Question:
In the photo above the UI details a design with a 7-day collection view (a "week view") that auto-increments each cell to the next day when the day passes, this is because the 7 cells are static. Each day has a list of tasks associated with it, as seen above, each day the user must try and complete all the assigned tasks by their personal trainer.
I have listed a couple of design questions below on how to go about building an app like this:
How would I design the 7 collection cells to auto-update as a new day passes?
How can I have each day hold their own unique list of tasks?
I'll provide some data model code below and my ideas alongside the code.
Here is a struct for my tasks, I chose a struct because each day's tasks could be different, but if they happen to be similar or the same then copying the struct and modifying it from there would be more optimal I think. The tasks would be created by a personal trainer in another screen but I think this model is good enough. What do you guys think?
'''
struct Task {
var taskIcon: UIImage!
var taskName: String!
var taskDesc: String!
}
// Put the Task model in array to use in each day?
var tasks = [Task]()
'''
For the "week view" how would I go about assigning a unique list of tasks for each day? When the personal trainer creates the task for the day, how does the collection view index hold a unique array of tasks? I'm not sure if this would be the most optimal way of doing this
I'm not necessarily looking for anyone to write out code (although that'd be great if you did) but rather just an overview explanation of how it should be done. Any advice is welcomed.
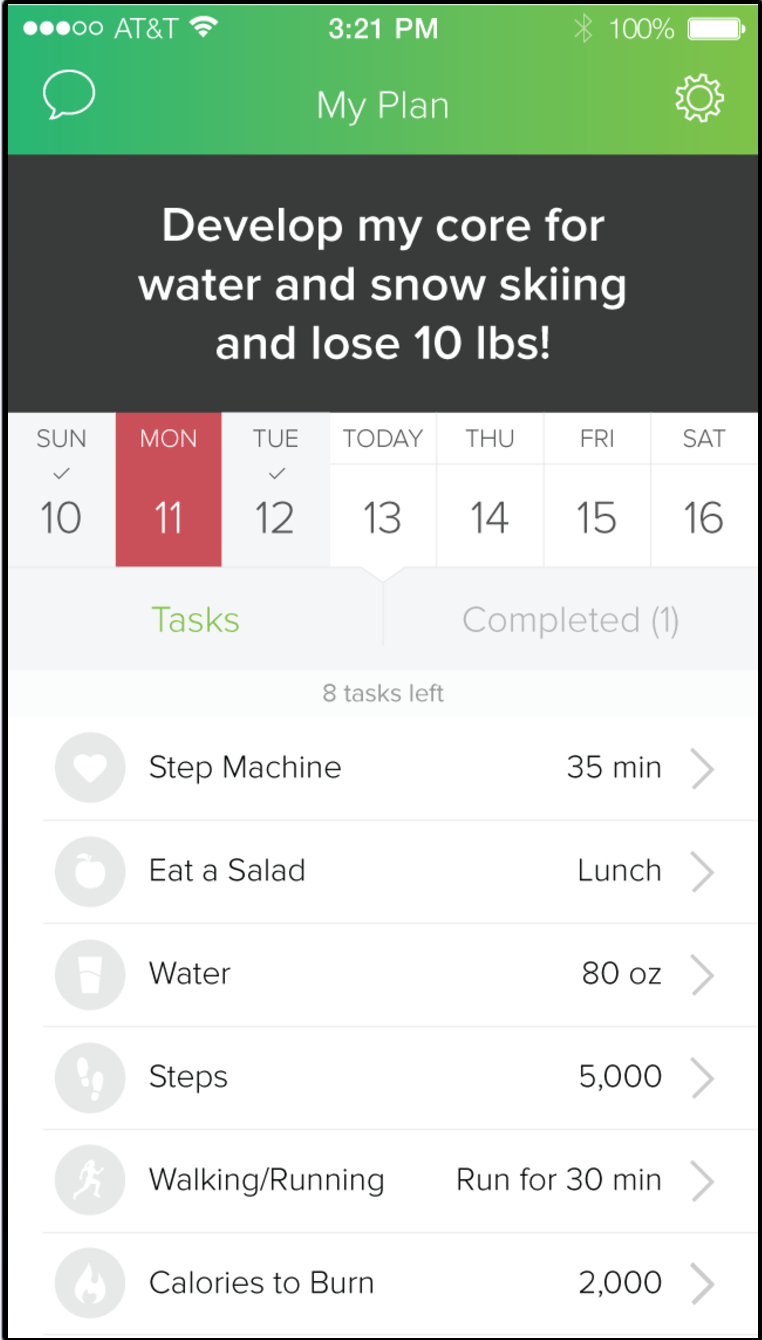
Answer: IF you are always going to have 7 cells across the top of the view, and only 7 cells, I honestly wouldn't use a 'UICollectionView'. 'UICollectionView's really shine when you have lots of data/images that you need to be able to scroll through. Instead I would make those 'cells' normal 'UIView's(7) placed inside of a horizontal StackView.
You could then give those UIView's a target action for the tapped gesture, which updates and changes your DatSource used to fill in your UITableView at the bottom with the needed tasks.
As far as updating with the date, making a call to 'Date()' will give the device's current dateTime stamp. You could use that 'Date' object's '.addingTimeInterval()' to add 24,48, etc... hours for the following days.
EDIT:
Sure for an example, you mention you are going to have your tasks in an array, You could create a Dictionary to hold an array of task for each day, or a array of arrays: 'var taskDictionary : [String : [Task]]?' or 'var taskArray : [[Task]]?'
Set the tapGesture's selector to a function that will control pulling content from the Dictionary/Array:
'''
func dayOfWeekTapped(_ sender: UIView) {
myTableViewDataSource = taskDictionary[sender.tag]
//myTableViewDataSource = taskArray[sender.tag]
myTableView.reloadData()
}
'''
I used 'tag' property here for an example, but it would be better to create a UIView subclass, so that you could access the UIElements inside the view:
'''
func dayOfWeekTapped(_ sender: CustomUIView) {
myTableViewDataSource = taskDictionary[sender.dateLbl.text]
//myTableViewDataSource = taskArray[(sender.dateLabel.text as! NSString).intValue]
myTableView.reloadData()
}
'''
I was thinking about this question and got curious, but the Custom UIView could look something like this(very quickly thrown together so it could be cleaned up a bit):
'''
protocol DayViewTappedDelegate {
func daySelected(_ selectedLabelText: String)
}
class DayView: UIView {
@IBOutlet var dateLbl: UILabel!
var tapGesture: UITapGestureRecognizer?
var delegate: DayViewTappedDelegate?
func setDelegateAndTap(_ delegate: DayViewTappedDelegate) {
self.delegate = delegate
self.tapGesture = UITapGestureRecognizer(target: self, action: #selector(self.dayViewTapped))
tapGesture?.numberOfTapsRequired = 1
self.addGestureRecognizer(tapGesture!)
}
@objc
func dayViewTapped() {
delegate!.daySelected(self.dateLbl.text!)
}
}
'''
VC:
'''
class ViewController: UIViewController, DayViewTappedDelegate {
@IBOutlet var dayBtns : [DayView]!
override func viewDidLoad() {
super.viewDidLoad()
// Do any additional setup after loading the view, typically from a nib.
for i in 0 ..< dayBtns.count {
let date = Date().addingTimeInterval(TimeInterval(86400 * i))
let dateFormatter = DateFormatter()
dateFormatter.dateFormat = "dd"
dayBtns[i].dateLbl.text = dateFormatter.string(from: date)
dayBtns[i].dateLbl.textAlignment = .center
dayBtns[i].setDelegateAndTap(self)
}
}
func daySelected(_ selectedLabelText: String) {
print(selectedLabelText)
}
}
'''